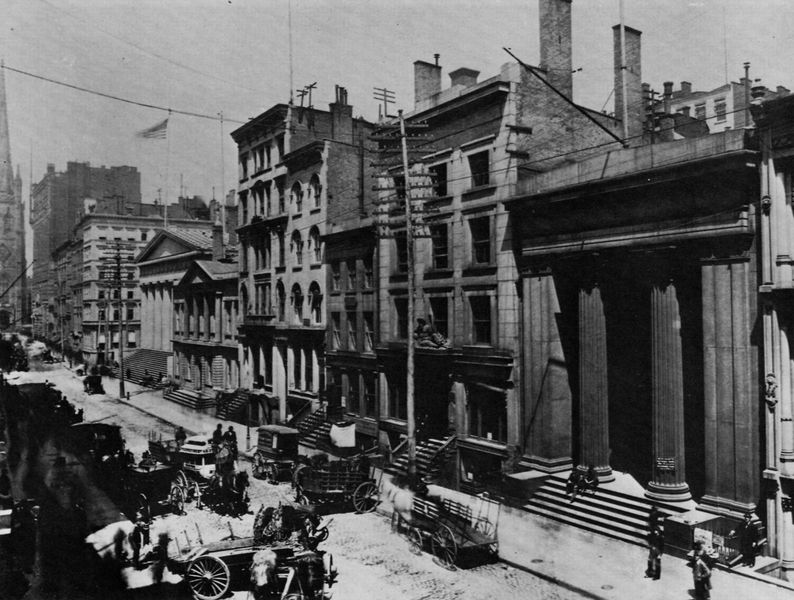
Titel: Die Wall Street von der William Street in New York
Künstler: Amerikanischer Photograph
Schlagwörter: schatten, menschen, stadt, fenster, licht, schwarz, strasse, säule, säulen, weiss, haus, häuser, oper, theater, kamine, karren, räder, fassaden, amerika, rad, treppe, stufen, foto, fotografie, grossstadt, photo, gesims, kanneluren, tempel, autos, aufbau, baustelle, rohbau, new york, architektur, grosssta